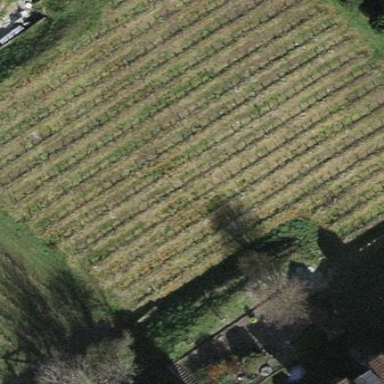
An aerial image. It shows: Vineyard where grapes are grown.